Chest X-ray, AP view. Patient: 45 years old, sex M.
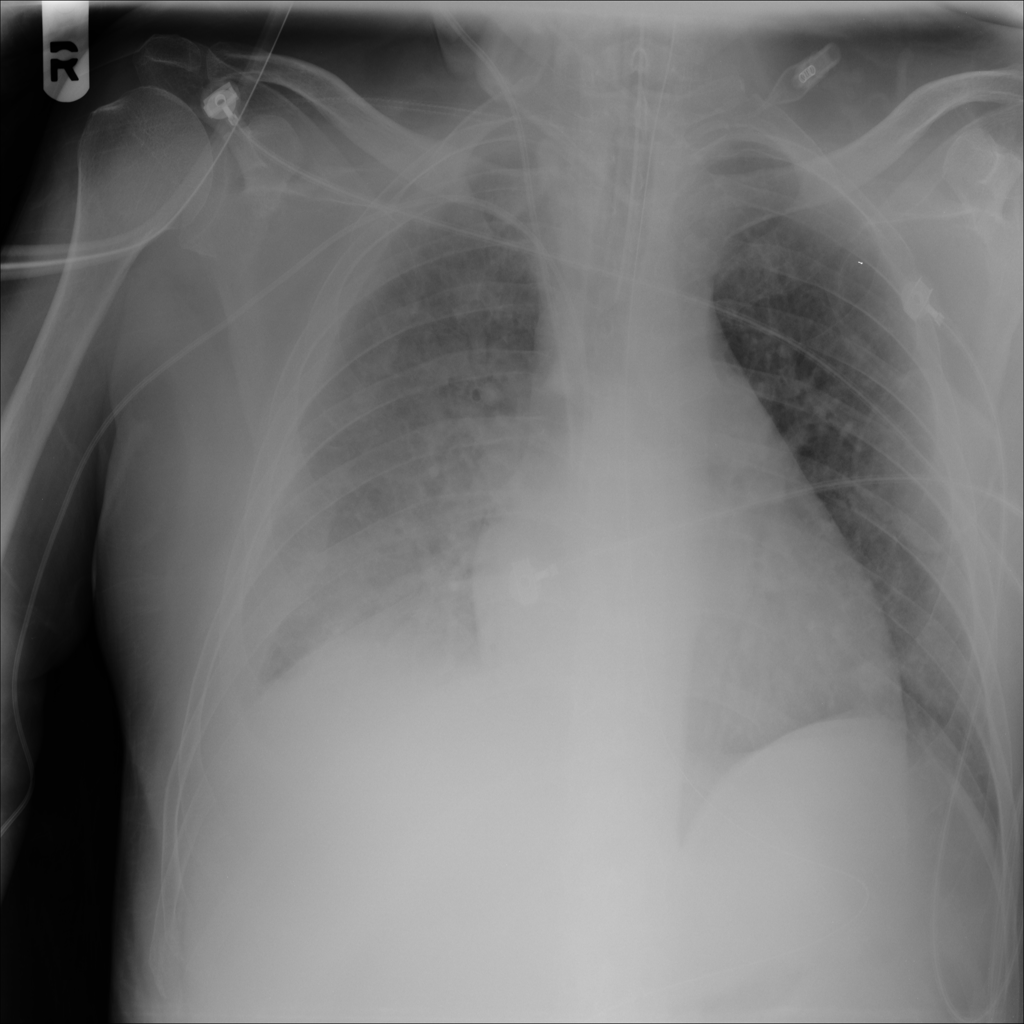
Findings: Effusion, Infiltration